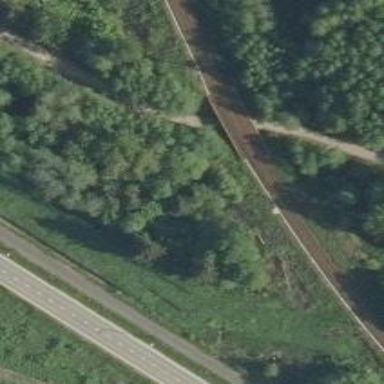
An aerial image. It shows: Bridge used by trains with continuous electrified contact lines.